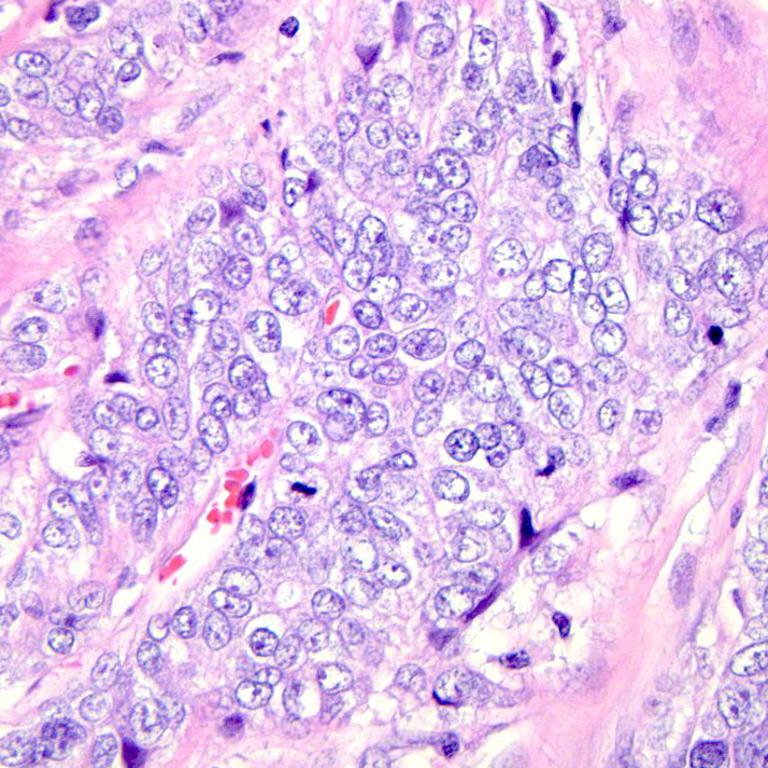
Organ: colon
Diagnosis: adenocarcinomas